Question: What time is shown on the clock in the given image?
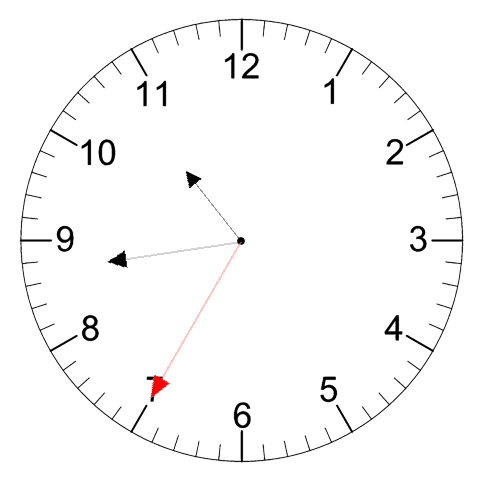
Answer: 10:43:35